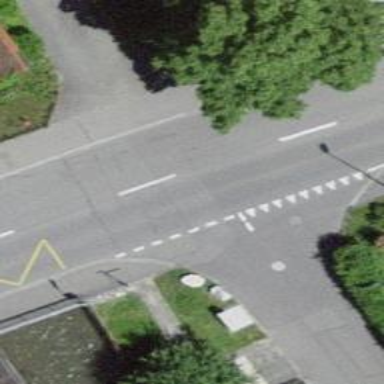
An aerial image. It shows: Secondary road with asphalt surface and sidewalk on the left.